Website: ulta-beauty
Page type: account-selection
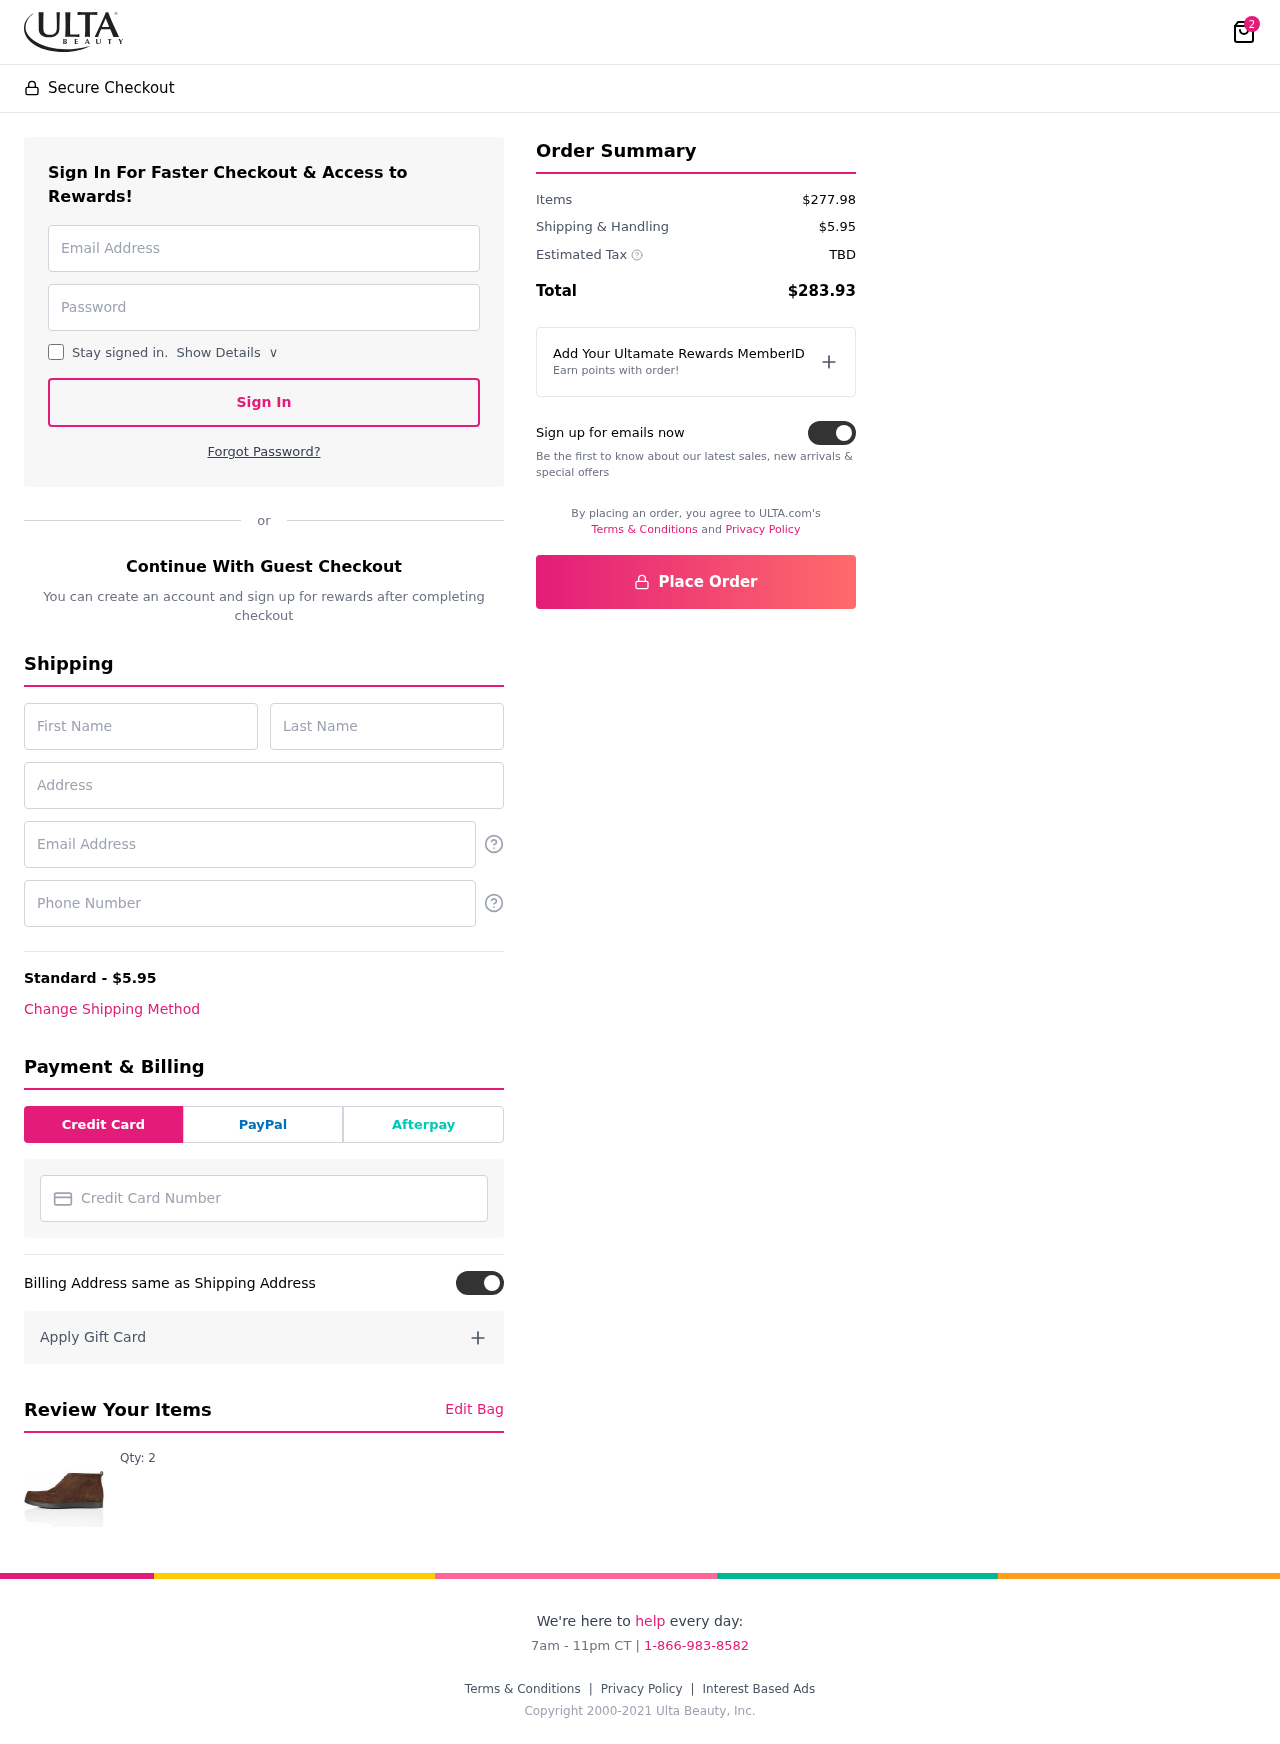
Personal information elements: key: PII_CARD_NUMBER
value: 6011 3867 6784 4647
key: PII_EMAIL
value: cheryl_kim@yahoo.com
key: PII_EMAIL2
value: cheryl_kim@yahoo.com
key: PII_FIRSTNAME
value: Cheryl
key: PII_LASTNAME
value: Kim
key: PII_PHONE
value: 2262109214
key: PII_STREET
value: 0452 Martinez Flats
Product elements: key: PRODUCT1_QUANTITY
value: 2
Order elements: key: ORDER_NUM_ITEMS
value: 2
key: ORDER_SHIPPING_COST
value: $5.95
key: ORDER_SUBTOTAL
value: $277.98
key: ORDER_TAX
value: TBD
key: ORDER_TOTAL
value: $283.93